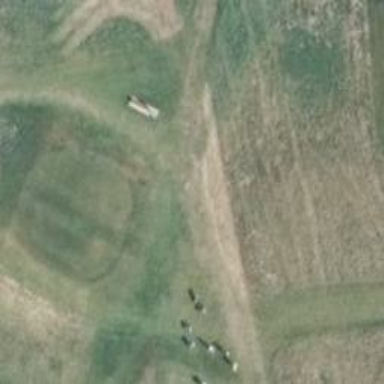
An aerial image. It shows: Track for golf carts made of grade5 ground.